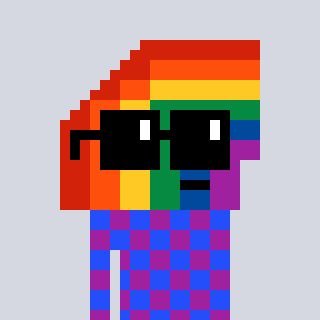
a pixel art character with square black sunglasses, a rainbow-shaped head and a magenta-colored body on a cool background